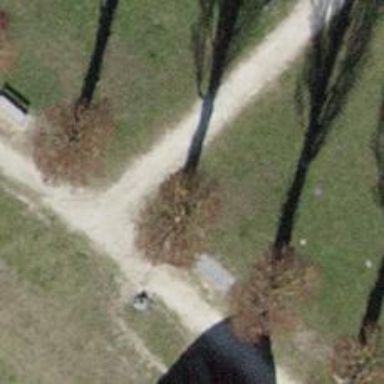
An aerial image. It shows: Deciduous broadleaved tree in park.